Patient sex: M
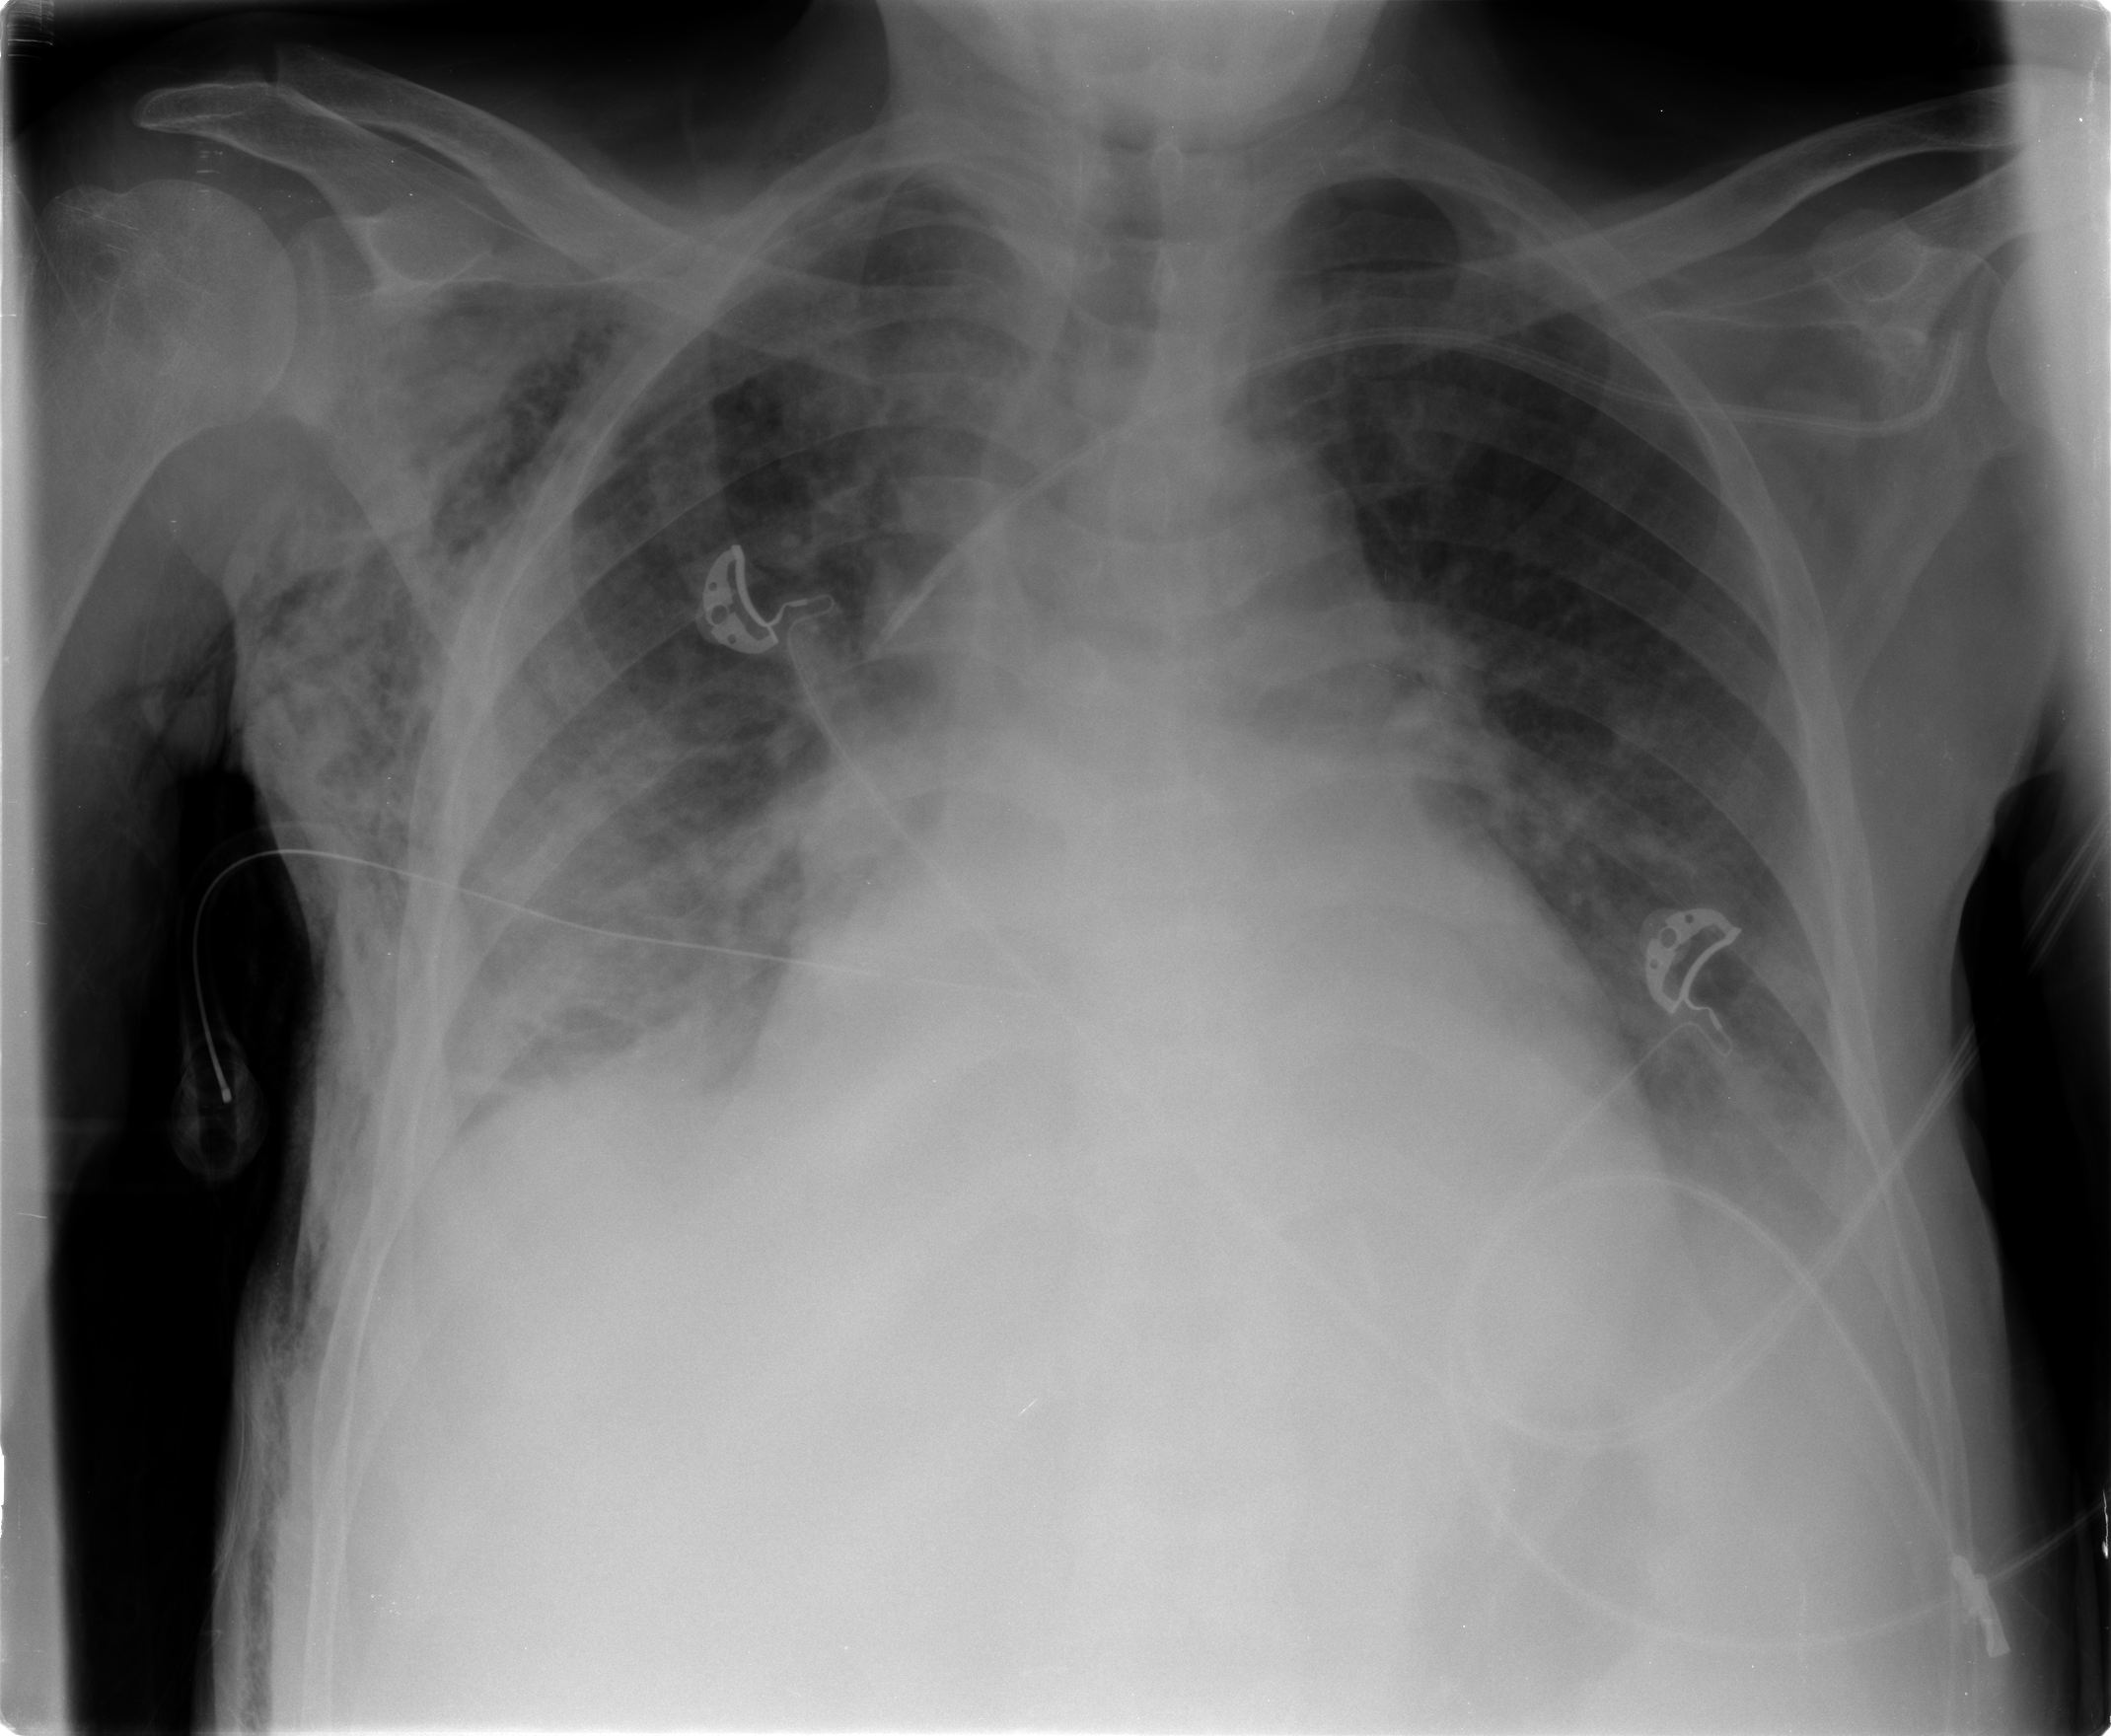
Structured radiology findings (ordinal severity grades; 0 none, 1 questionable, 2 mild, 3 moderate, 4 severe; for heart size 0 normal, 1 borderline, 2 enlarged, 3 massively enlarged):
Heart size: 2
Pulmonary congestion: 2
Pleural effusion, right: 2
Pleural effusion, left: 2
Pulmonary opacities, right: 2
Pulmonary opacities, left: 0
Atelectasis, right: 2
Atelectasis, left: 2